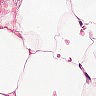
Metastatic tissue present: no